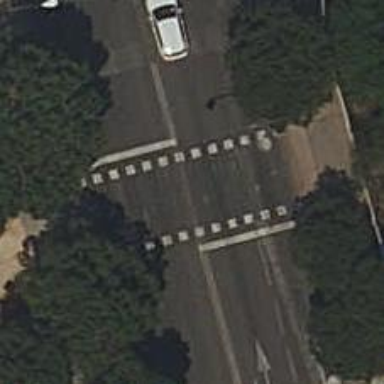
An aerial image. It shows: Crossing with traffic signals.